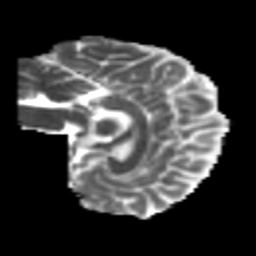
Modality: MD
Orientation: sagittal
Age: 22
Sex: female
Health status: healthy
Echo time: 0.074 s